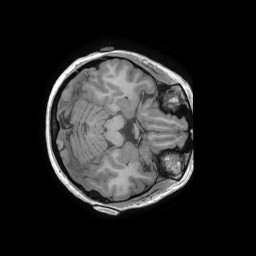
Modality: T1w
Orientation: axial
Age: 32
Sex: female
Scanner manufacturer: ge
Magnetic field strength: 3 T
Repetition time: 0.007316 s
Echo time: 0.002816 s